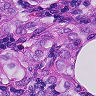
Metastatic tissue present: yes